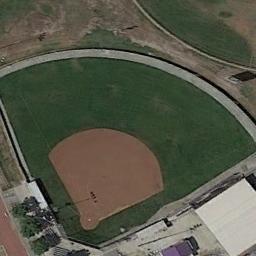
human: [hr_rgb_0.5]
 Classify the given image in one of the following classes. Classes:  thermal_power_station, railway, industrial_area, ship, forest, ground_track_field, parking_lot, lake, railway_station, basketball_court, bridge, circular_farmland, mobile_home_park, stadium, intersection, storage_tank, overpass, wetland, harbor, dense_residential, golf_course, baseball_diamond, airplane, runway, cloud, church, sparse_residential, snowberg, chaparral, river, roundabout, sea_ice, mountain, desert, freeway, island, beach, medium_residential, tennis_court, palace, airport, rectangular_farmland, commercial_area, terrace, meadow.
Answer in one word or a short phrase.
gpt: baseball_diamond